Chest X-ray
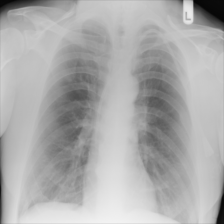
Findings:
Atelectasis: negative
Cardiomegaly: negative
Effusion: negative
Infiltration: negative
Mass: negative
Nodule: negative
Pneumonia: negative
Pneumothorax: negative
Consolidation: negative
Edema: negative
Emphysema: negative
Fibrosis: negative
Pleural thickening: negative
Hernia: negative